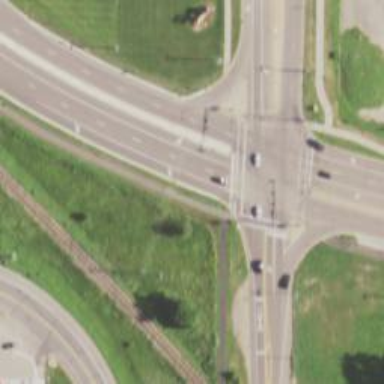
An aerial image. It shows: Uncontrolled road crossing with line markings.